Field crop: maize
Growth stage: 2
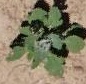
Species: chenopodium